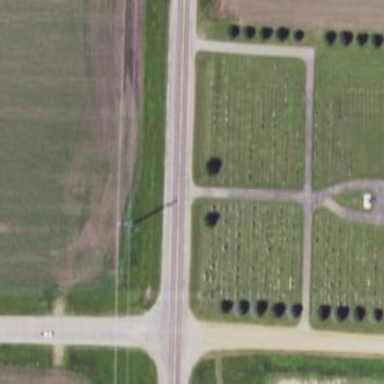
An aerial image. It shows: Cemetery.